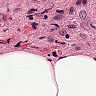
Metastatic tissue present: yes